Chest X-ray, AP view. Patient: 30 years old, sex F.
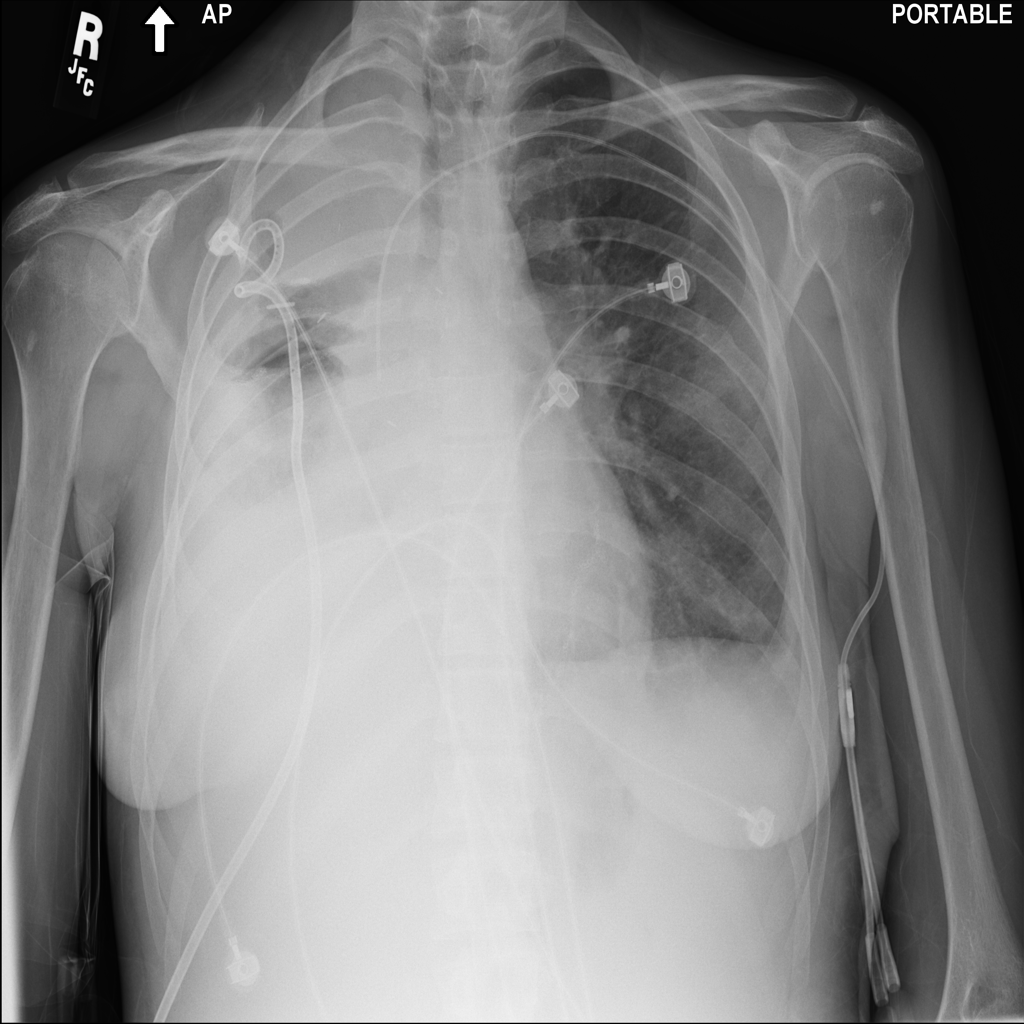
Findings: Pneumothorax